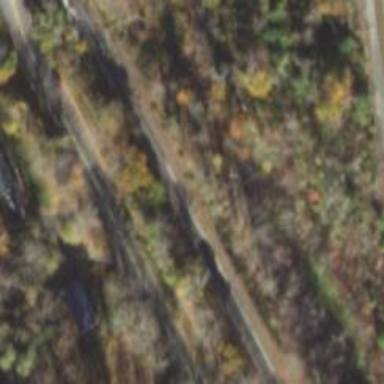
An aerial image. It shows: Abandoned railway.